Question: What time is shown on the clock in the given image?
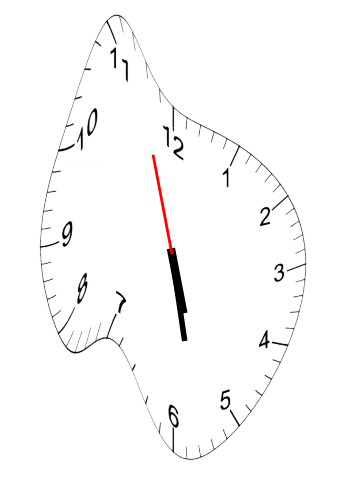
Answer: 05:27:57